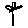
Label: flower